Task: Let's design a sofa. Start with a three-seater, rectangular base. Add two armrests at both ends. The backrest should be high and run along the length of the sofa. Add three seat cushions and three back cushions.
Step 203:
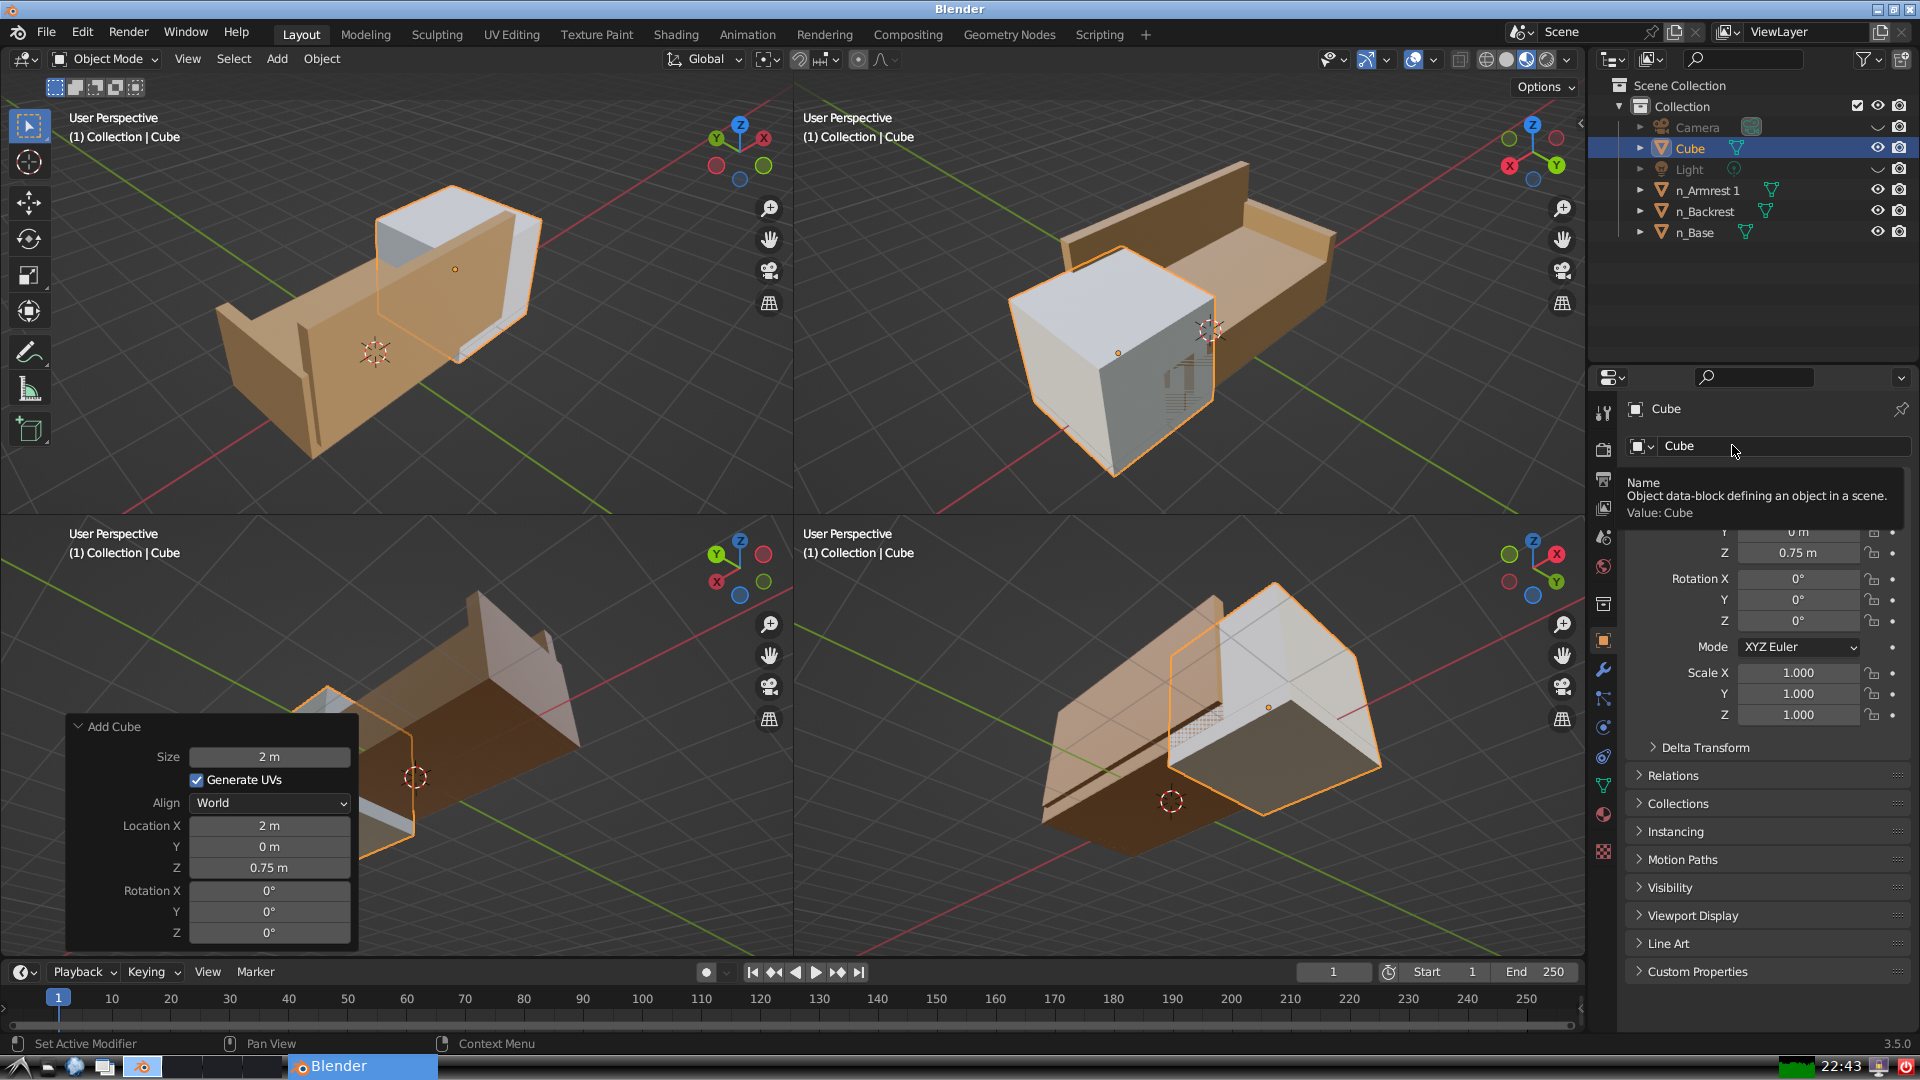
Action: click: no